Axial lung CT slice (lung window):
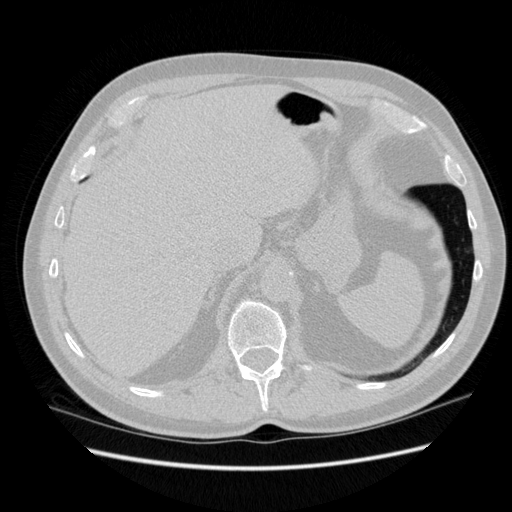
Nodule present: no